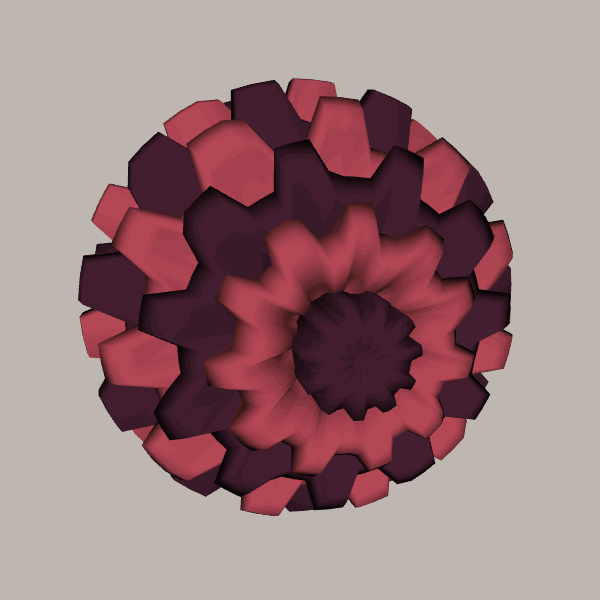
Background: light